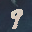
Label: 9